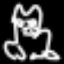
Label: frog